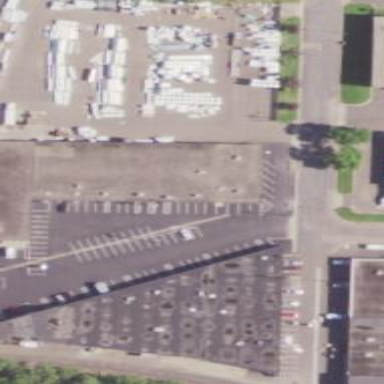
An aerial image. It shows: Industrial building.